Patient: sex M, age 31
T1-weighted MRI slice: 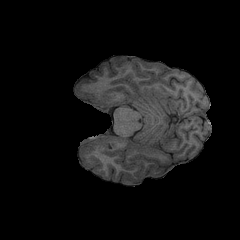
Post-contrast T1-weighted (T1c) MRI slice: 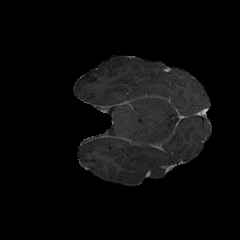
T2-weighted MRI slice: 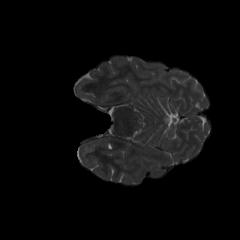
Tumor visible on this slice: no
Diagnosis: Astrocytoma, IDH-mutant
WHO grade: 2